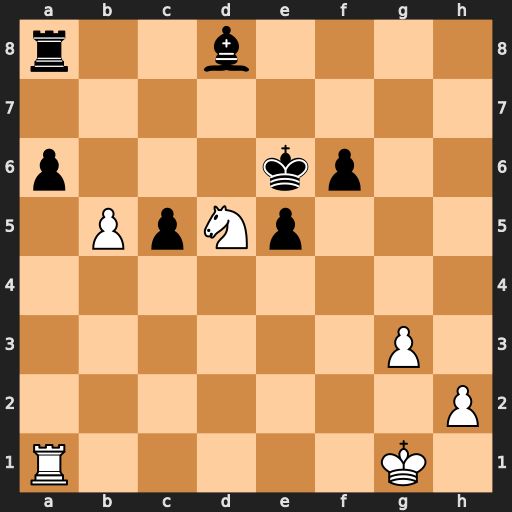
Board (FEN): r2b4/8/p3kp2/1PpNp3/8/6P1/7P/R5K1
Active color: w
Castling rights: -
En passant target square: -
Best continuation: Rxa6+ Rxa6 bxa6 Kxd5 a7